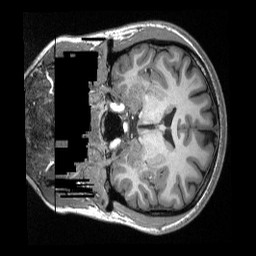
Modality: T1w
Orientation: coronal
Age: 21
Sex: female